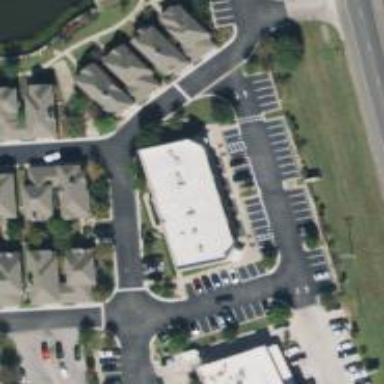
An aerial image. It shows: Healthcare clinic.